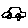
Label: car